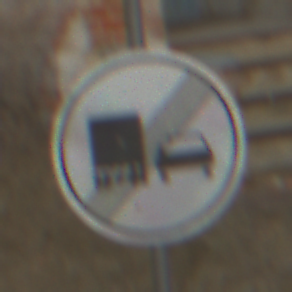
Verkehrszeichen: EndeUeberholverbotKraftfahrzeuge
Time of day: MorningAfternoon
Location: Outdoor (Nature)
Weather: PartlyCloudy
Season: Autumn
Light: Natural